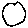
Label: circle